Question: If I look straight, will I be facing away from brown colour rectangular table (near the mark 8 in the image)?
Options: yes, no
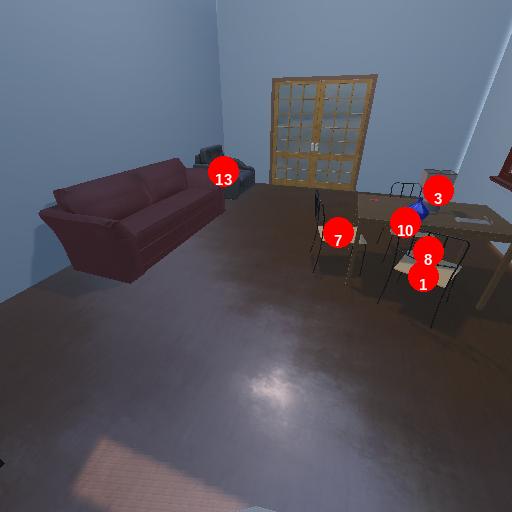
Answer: yes